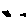
Label: bird